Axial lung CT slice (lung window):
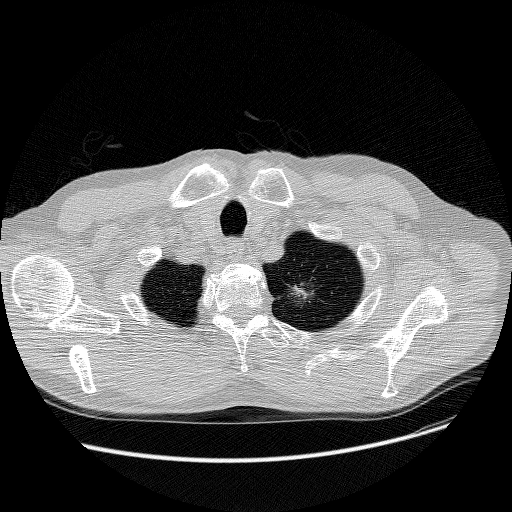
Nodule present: yes
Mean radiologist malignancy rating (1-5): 4.333